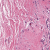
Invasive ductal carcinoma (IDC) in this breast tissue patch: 0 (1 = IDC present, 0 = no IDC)